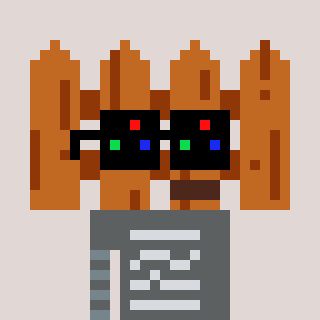
a pixel art character with square black sunglasses, a fence-shaped head and a green-colored body on a warm background